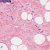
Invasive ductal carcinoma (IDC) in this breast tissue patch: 0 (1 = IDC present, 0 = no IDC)